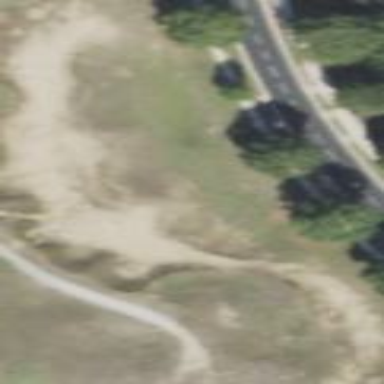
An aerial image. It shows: Golf bunker filled with sandy terrain.